Question: I need to use nested fragments for my application and so I'd like to use 'getChildFragmentManager'.
I have two devices:
- -
It works pretty well on the second one but not on my physical device since the call to this method raise a 'NoSuchMethod' exception.
'''
07-10 19:53:51.722: E/AndroidRuntime(29711): java.lang.NoSuchMethodError: fr.epitech.test_esi.fragments.ReservationCalendarFragment.getChildFragmentManager
'''
My project use a referenced library so I have downloaded the latest android support library (from SDK manager) and I have added it to both the library and the main project.

Also I decided to set the minimum sdk version supported to 4.0.3 (the version my real device is running on):
'''
<uses-sdk
android:minSdkVersion="15"
android:targetSdkVersion="17" />
'''
For both the main project and library.
If anyone has an idea of what I could do wrong, let me know.
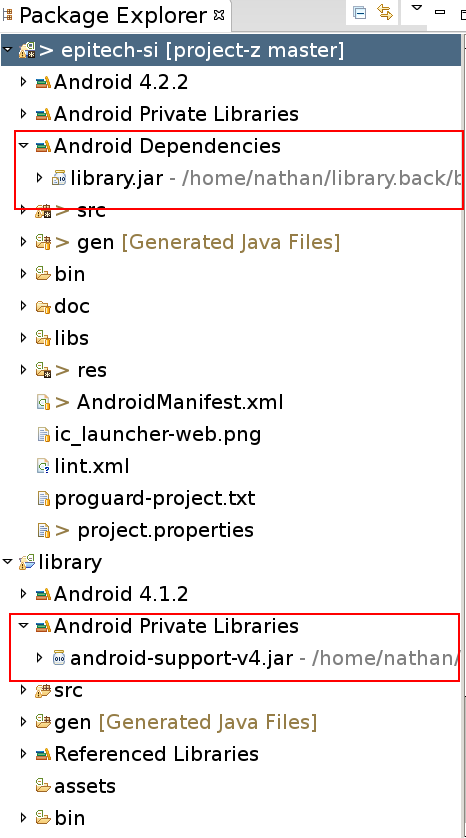
Answer: 'getChildFragmentManager()' is only available via the Android Support package's backport of fragments, or on API Level 17+ for native fragments. Hence, if you are trying to use native fragments on API Level 15 or 16, and you are also trying to use 'getChildFragmentManager()', you will get this error.